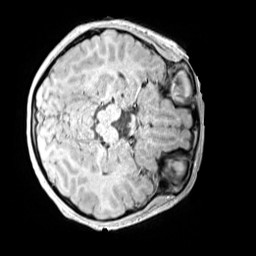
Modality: MP2RAGE
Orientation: axial
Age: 10
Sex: female
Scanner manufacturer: siemens
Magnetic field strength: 3 T
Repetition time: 4 s
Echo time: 0.00299 s